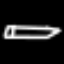
Label: pencil